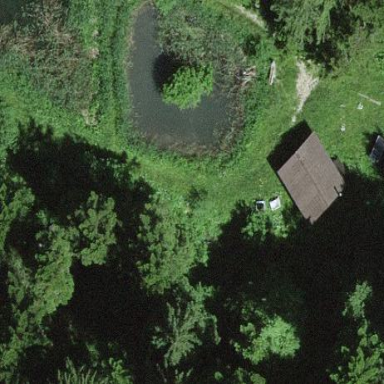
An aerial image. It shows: Peaceful pond surrounded by nature.